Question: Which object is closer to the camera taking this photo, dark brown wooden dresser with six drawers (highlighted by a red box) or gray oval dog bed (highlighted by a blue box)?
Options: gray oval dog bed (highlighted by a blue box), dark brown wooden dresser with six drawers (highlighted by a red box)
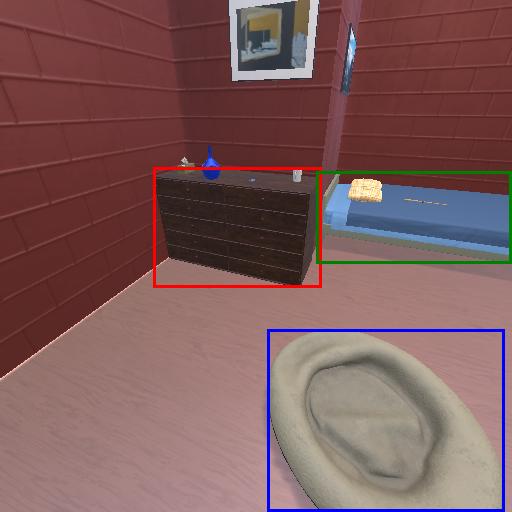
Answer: gray oval dog bed (highlighted by a blue box)